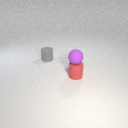
small purple rubber sphere above small red rubber cylinder